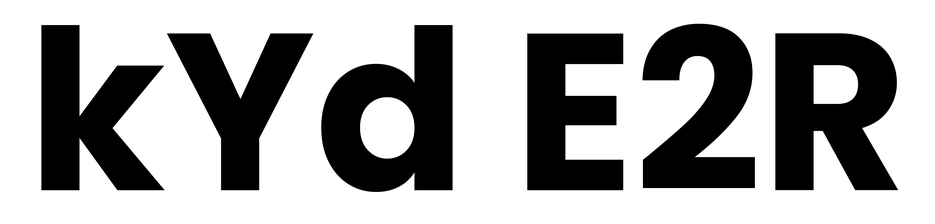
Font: Poppins-Bold